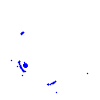
Particle: pion